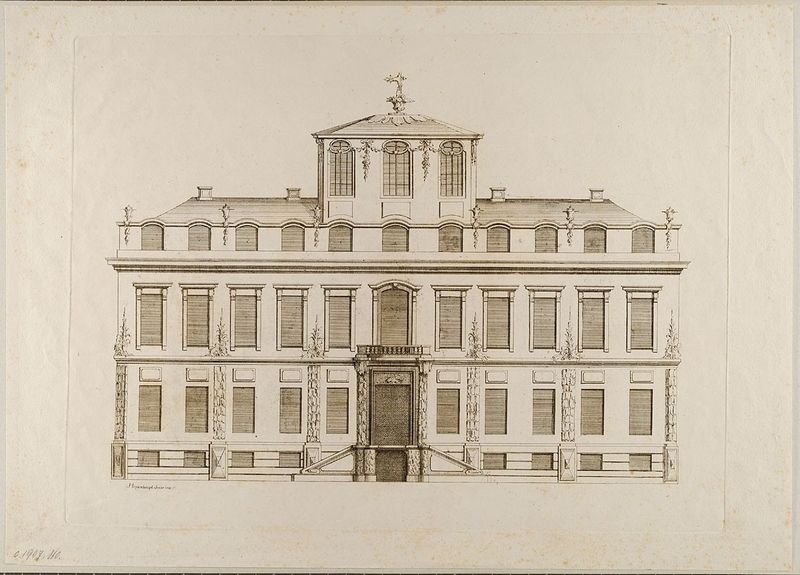
Titel: Wohnhaus, Blatt aus einer Folge von Fassaden von Wohn- und Gartenhäusern
Künstler: Johann Michael Hoppenhaupt
Standort: Hamburg
Institution: Museum für Kunst und Gewerbe Hamburg
Schlagwörter: fenster, zeichnung, dach, gebäude, haus, klassizismus, rokoko, papier, giebel, grafik, graphik, fotografie, photographie, eingang, wohnhaus, druckgraphik, druckgrafik, radierung, bleistift, girlanden, putten, amoretten, etagenhaus, reproduktionen, blumengewinde, druckerzeugnisse, architekturdarstellungen, pflanzenornamente, wohngebäude, fassadendekorationen, ornamentstich, vorlageblätter